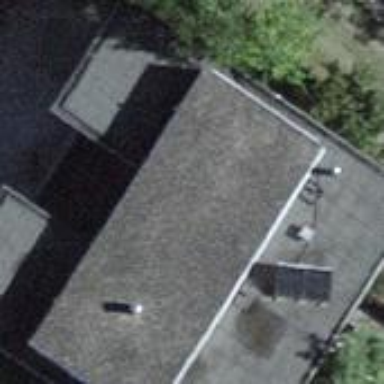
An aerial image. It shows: House with flat roof.